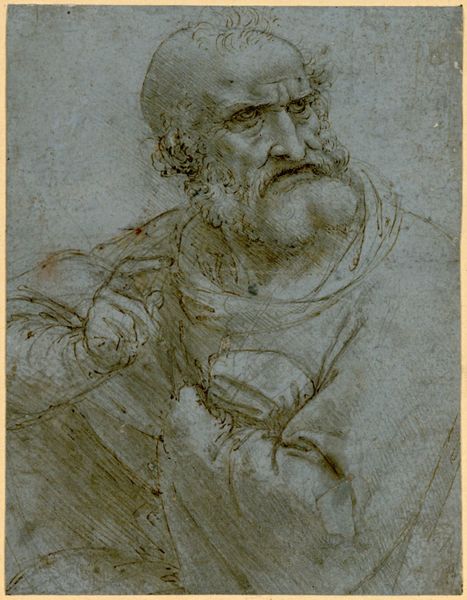
Titel: Halbfigur eines Apostels
Künstler: Leonardo da Vinci
Standort: Wien
Institution: Albertina, Wien
Schlagwörter: feder, hand, kopf, mann, braun, finger, frisur, geste, mund, nase, ohr, skizze, stirn, weiss, zeichnung, blick, malerei, alt, bart, jacke, arm, arme, augen, böse, falten, gesicht, schädel, vollbart, bild, bildnis, hände, portrait, porträt, gewand, mantel, wangen, düster, alter mann, kahl, sepia, zeigefinger, ernst, brauen, finster, glatze, grimmig, faltig, zeigen, tusche, alter, greis, moses, stirnfalten, halbprofil, fingerzeig, nas, michelangelo, leonardo, da vinci, professor, apostel, klug, senior, ermahnung